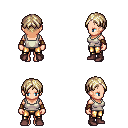
a pixel art fantasy rpg character, female body template, human, light skin, white pirate shirt, gold greaves, white blonde parted hairstyle, cloth bracers, maroon shoes, four views (front, back, left, right), 2x2 character sprite sheet, small pixel art, hard edges, no anti-aliasing